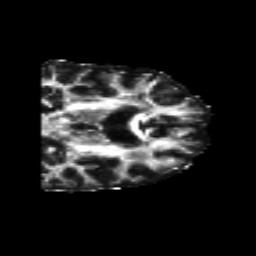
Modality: FA
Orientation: coronal
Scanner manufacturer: siemens
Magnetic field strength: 3 T
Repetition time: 6.8 s
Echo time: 0.093 s